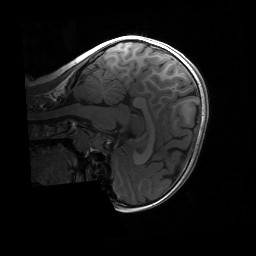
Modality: T1w
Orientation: sagittal
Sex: female
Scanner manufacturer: siemens
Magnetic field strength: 3 T
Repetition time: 1.9 s
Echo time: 0.00243 s